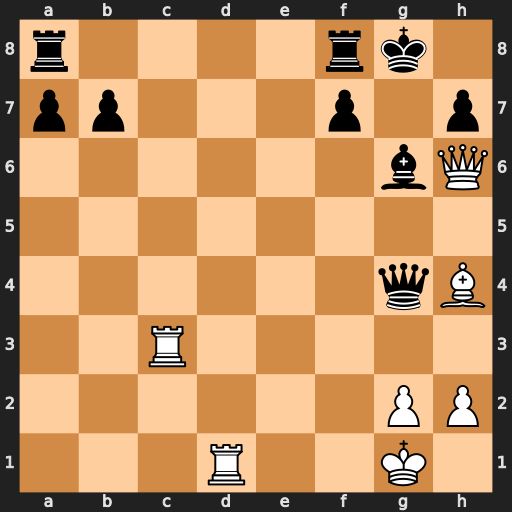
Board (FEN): r4rk1/pp3p1p/6bQ/8/6qB/2R5/6PP/3R2K1
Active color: w
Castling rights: -
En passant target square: -
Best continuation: Bf6 Qxd1+ Kf2 Qd4+ Bxd4